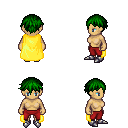
a pixel art fantasy rpg character, female body template, human, tanned skin, yellow cape, red pants, green short bangs hairstyle, metal boots, four views (front, back, left, right), 2x2 character sprite sheet, small pixel art, hard edges, no anti-aliasing